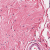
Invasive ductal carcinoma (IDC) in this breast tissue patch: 0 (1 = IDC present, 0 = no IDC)